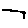
Label: flower